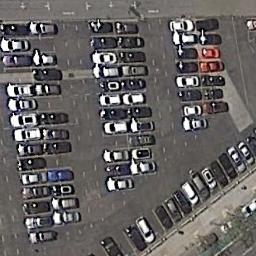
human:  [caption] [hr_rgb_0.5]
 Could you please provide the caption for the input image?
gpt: There are several trees beside the parking lot .

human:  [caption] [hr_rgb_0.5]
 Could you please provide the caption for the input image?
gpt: There are many cars in the parking lot .

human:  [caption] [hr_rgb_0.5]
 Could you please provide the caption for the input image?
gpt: The parking lot has some neatly arranged cars of different colors .

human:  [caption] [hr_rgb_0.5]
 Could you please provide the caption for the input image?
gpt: The parking lot is full of cars .

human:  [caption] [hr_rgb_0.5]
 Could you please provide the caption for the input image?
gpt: There are many cars on the parking lot .